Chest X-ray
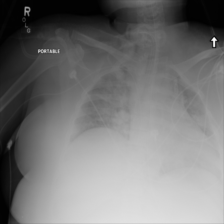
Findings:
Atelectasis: negative
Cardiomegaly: negative
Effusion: negative
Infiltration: negative
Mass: negative
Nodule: negative
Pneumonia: negative
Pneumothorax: negative
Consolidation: negative
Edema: positive
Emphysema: negative
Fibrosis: negative
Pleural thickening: negative
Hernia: negative